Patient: sex M, age 46
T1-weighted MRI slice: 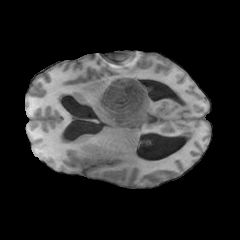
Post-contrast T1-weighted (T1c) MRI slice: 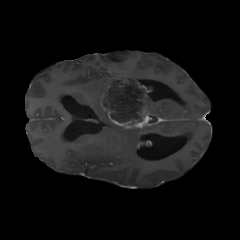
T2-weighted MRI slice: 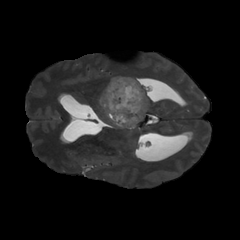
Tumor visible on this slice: yes
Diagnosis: Glioblastoma, IDH-wildtype
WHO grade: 4